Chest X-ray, PA view. Patient: 55 years old, sex M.
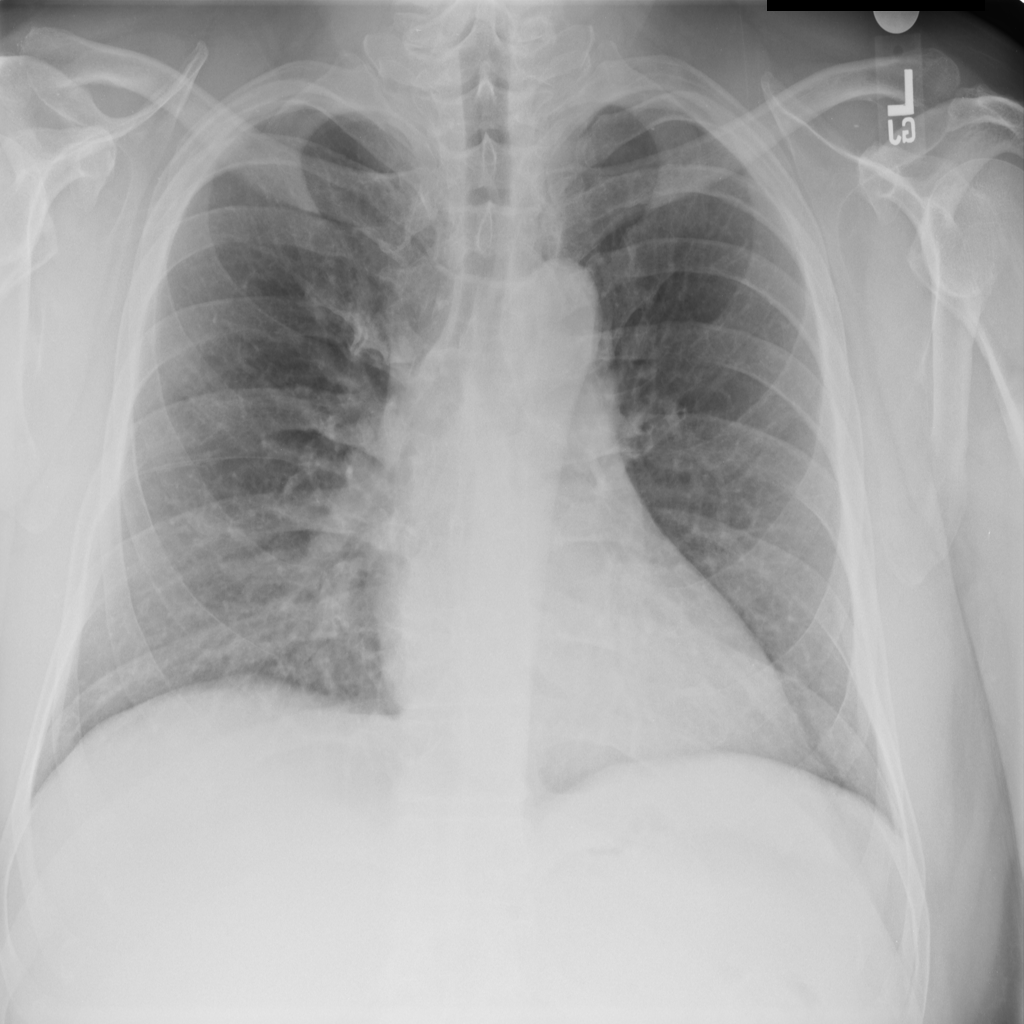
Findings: No Finding